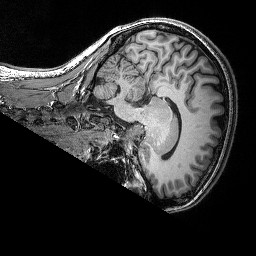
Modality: T1w
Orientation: sagittal
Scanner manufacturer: siemens
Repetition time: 2.25 s
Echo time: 0.00418 s